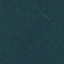
Label: Forest